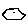
Label: hexagon